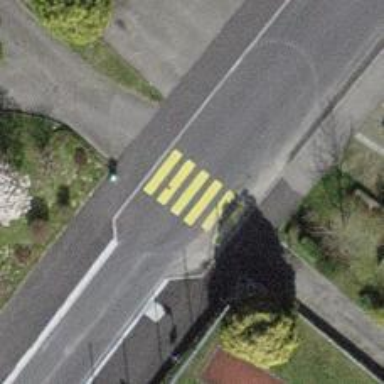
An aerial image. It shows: Zebra crossing on footway.